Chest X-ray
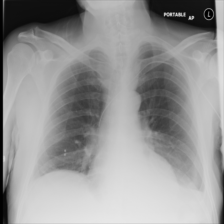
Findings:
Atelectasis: negative
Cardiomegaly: negative
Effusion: negative
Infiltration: negative
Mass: negative
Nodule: negative
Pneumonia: negative
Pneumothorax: negative
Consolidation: negative
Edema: negative
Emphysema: negative
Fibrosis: negative
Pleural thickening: negative
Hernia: negative